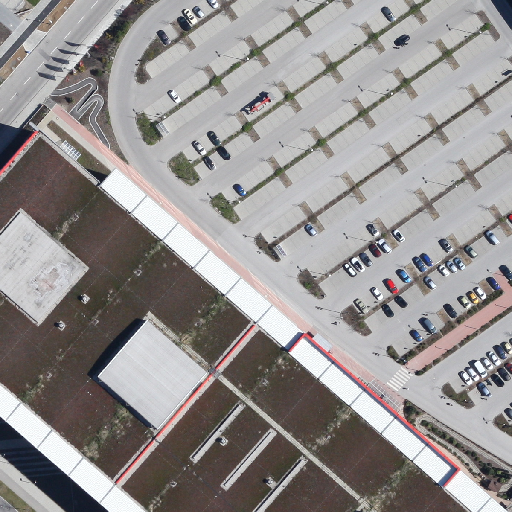
Referring expression: vehicle in the parking area